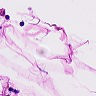
Metastatic tissue present: no